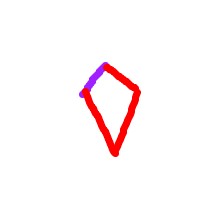
Shape: kite